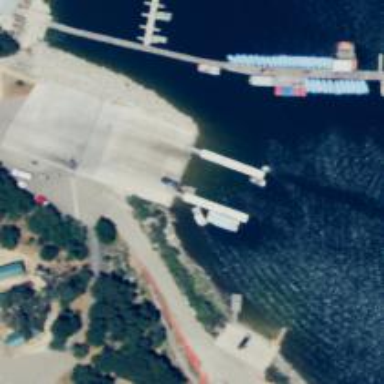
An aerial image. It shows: Slipway on leisure land.